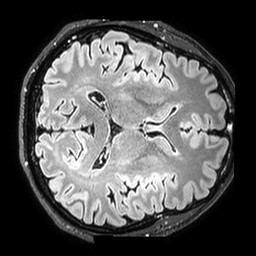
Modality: T2w
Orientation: axial
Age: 42
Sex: male
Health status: healthy
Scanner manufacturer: philips
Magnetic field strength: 3 T
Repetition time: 5 s
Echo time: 0.3218 s